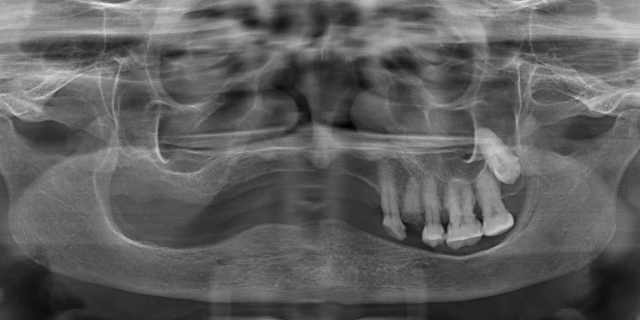
adult